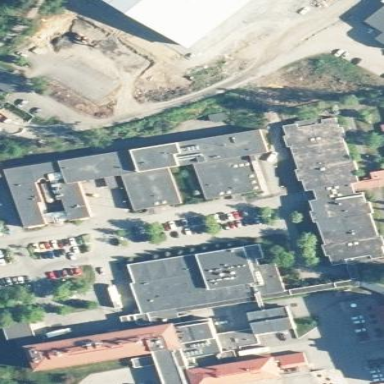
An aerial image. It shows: Hospital building.